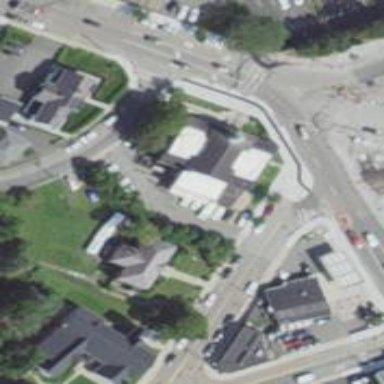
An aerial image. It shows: Post office.